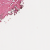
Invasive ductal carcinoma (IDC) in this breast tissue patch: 0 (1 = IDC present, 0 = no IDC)